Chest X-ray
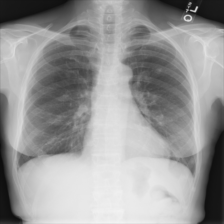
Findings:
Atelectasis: negative
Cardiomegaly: negative
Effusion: negative
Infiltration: negative
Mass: negative
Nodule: positive
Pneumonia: negative
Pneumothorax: negative
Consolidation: negative
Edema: negative
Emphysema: negative
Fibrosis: negative
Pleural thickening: negative
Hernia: negative